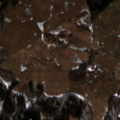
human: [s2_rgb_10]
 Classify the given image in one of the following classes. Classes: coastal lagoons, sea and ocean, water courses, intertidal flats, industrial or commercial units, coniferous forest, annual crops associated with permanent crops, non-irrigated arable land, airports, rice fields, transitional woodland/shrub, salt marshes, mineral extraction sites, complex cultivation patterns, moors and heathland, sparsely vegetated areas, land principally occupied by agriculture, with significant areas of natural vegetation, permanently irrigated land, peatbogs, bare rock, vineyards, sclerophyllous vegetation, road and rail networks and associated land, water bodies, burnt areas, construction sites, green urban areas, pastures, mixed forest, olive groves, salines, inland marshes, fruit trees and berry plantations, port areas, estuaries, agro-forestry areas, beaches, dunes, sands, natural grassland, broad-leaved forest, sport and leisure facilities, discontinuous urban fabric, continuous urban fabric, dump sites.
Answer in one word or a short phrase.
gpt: non-irrigated arable land, broad-leaved forest, mixed forest